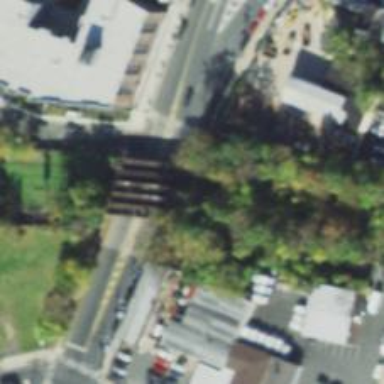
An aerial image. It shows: Abandoned railroad bridge.